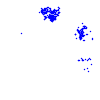
Particle: electron